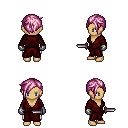
a pixel art fantasy rpg character, female body template, human, tanned skin, red robe, white pants, pink pixie cut hairstyle, metal gloves, dagger, four views (front, back, left, right), 2x2 character sprite sheet, small pixel art, hard edges, no anti-aliasing